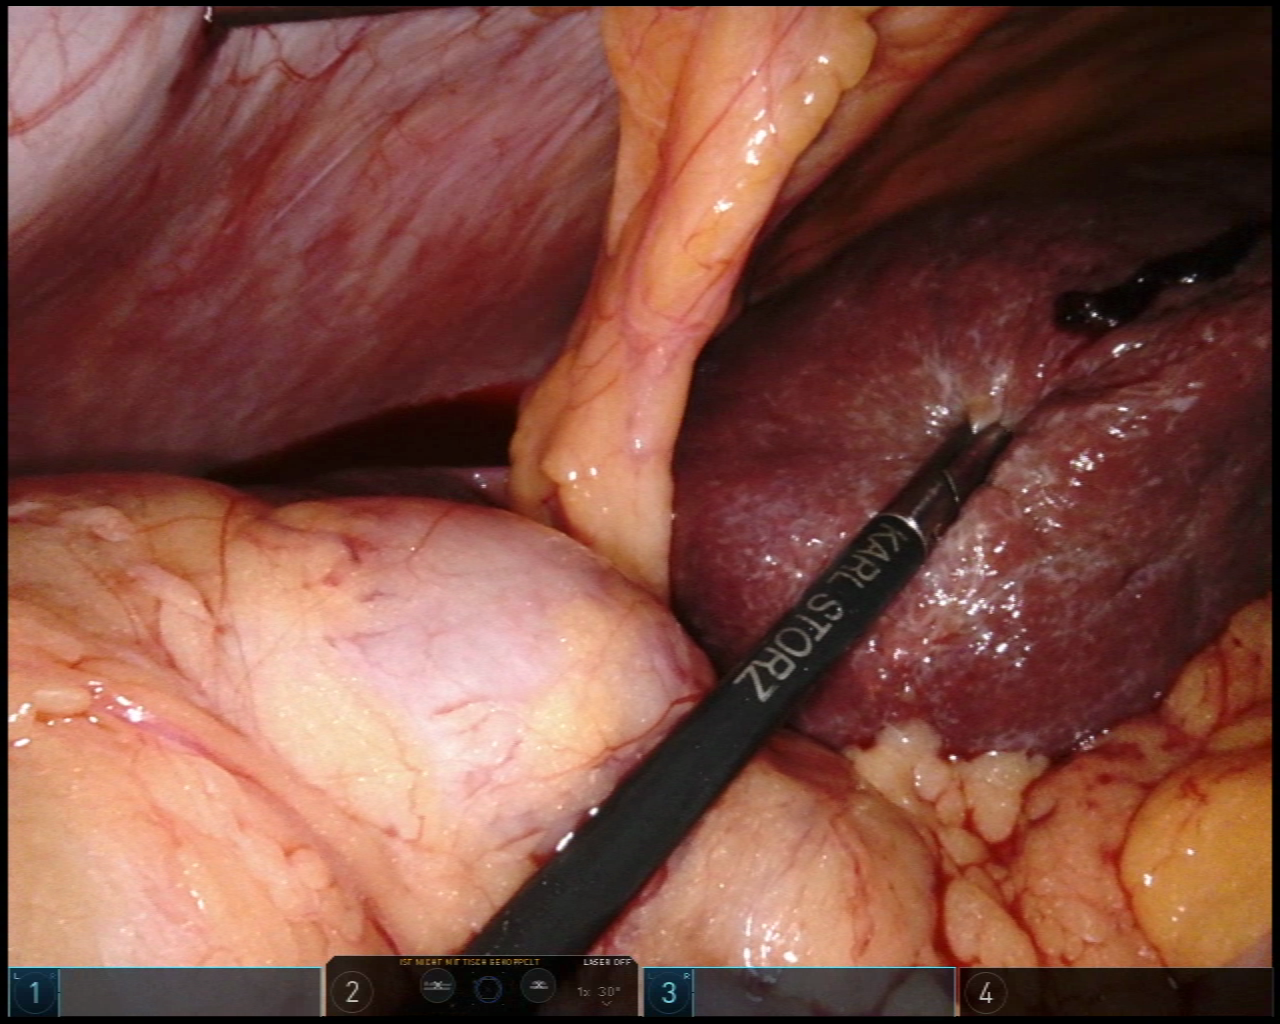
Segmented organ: liver
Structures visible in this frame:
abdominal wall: yes
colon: yes
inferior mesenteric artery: no
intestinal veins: no
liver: yes
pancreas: no
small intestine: no
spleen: no
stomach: no
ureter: no
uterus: no
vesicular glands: no